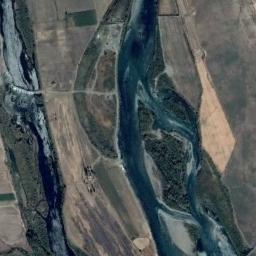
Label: river